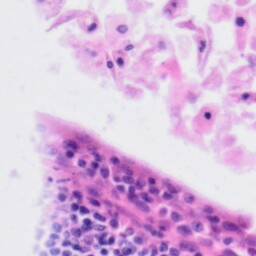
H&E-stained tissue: Tonsil